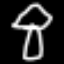
Label: mushroom